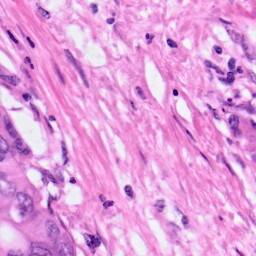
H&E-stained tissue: Pancreatic